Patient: sex M, age 58
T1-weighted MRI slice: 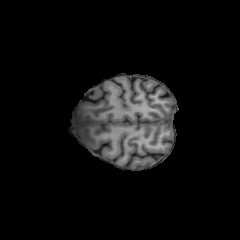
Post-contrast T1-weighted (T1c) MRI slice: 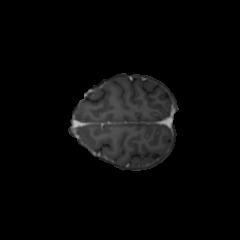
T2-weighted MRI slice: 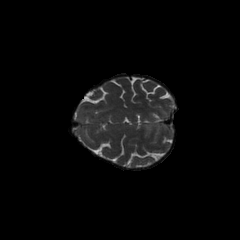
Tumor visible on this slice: no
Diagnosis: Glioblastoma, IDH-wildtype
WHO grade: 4